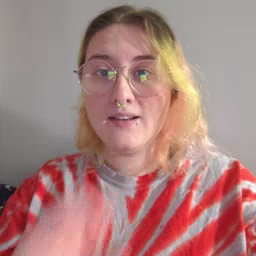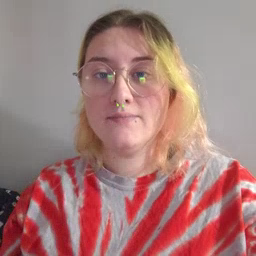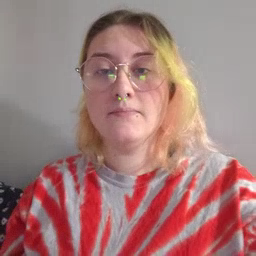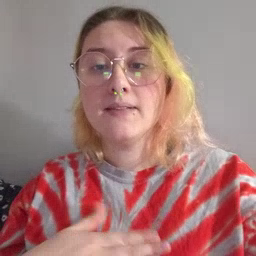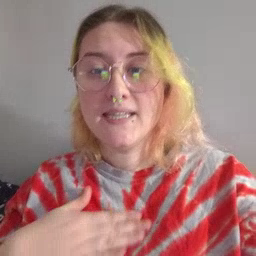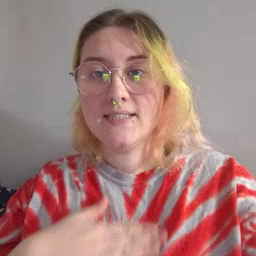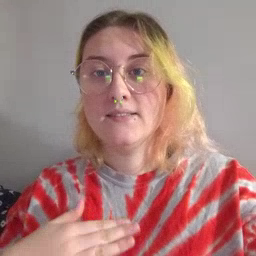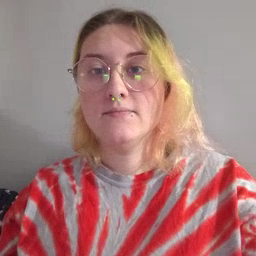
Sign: please